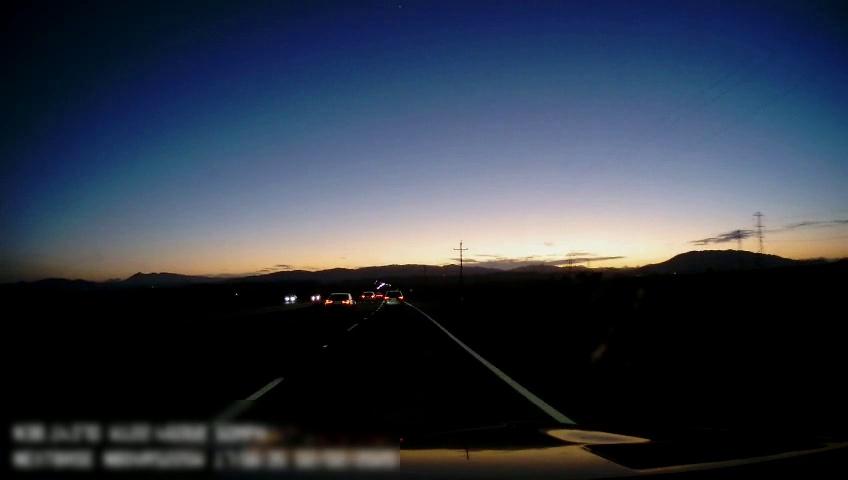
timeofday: Dusk/Dawn/Twilight
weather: Sunny
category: Drivable Space
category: Vehicles | Car
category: Vehicles | Car
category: Vehicles | SUV
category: Vehicles | SUV
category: Vehicles | Car
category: Lanes | Alternate Lane
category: Lanes | Current Lane
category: Lanes | Current Lane